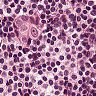
Metastatic tissue present: yes